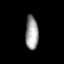
Tissue: lung
Cell type: Others
Senescence score: 0.755
Nuclear area (px): 422
Mean DAPI intensity: 158.289